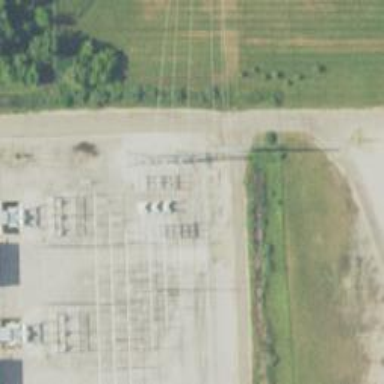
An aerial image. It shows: Switch for power supply.